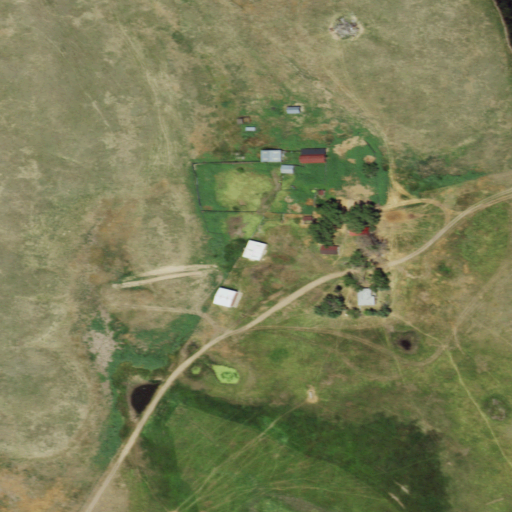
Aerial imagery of valley in Nebraska named Young Valley containing grassland, herbaceous wetlands, open development, and low intensity development